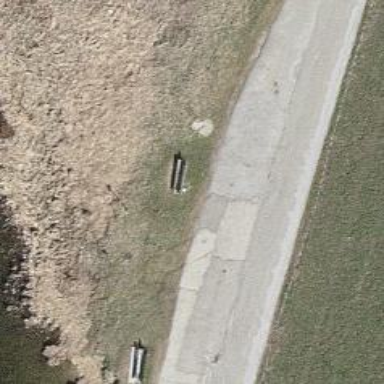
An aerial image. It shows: Bench for seating.